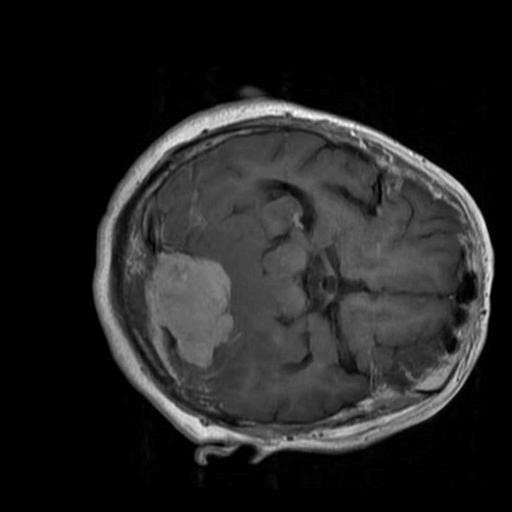
Label: brain_menin